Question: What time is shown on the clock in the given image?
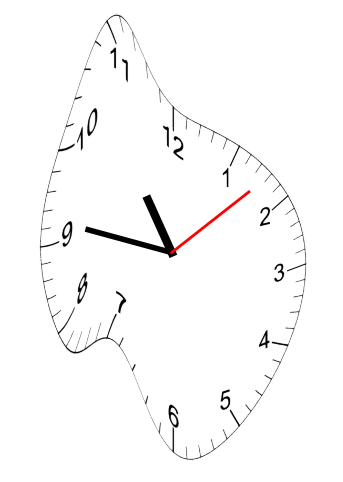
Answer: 10:46:08